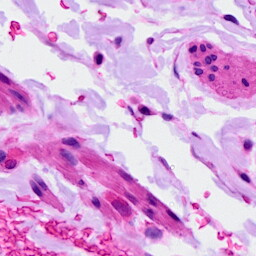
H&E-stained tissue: Ovarian